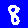
Digit: 8